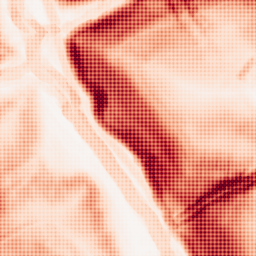
Category: morphological
Decomposition family: morphological_gradient
Decomposition parameters: size: 7
shape: diamond
Upsampling method: sinc_hamming
Upsampling parameters: scale: 8
kernel_size: 8
Upsampling scale: 8